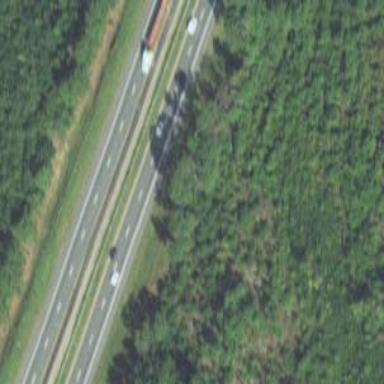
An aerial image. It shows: Asphalt motorway.